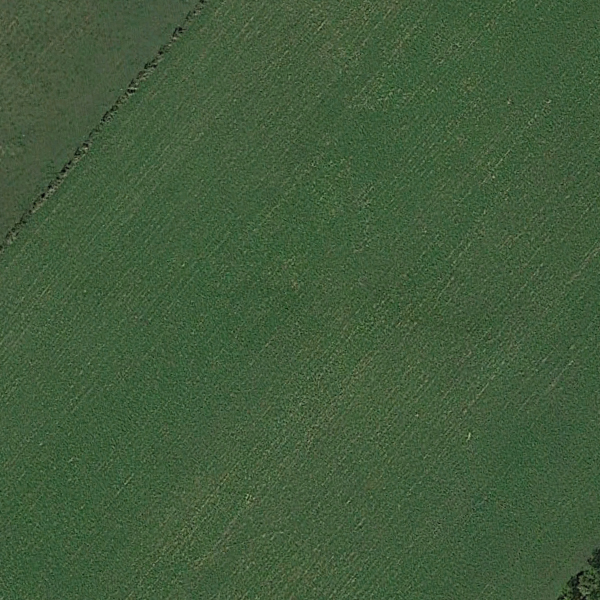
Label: Meadow